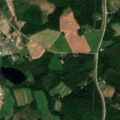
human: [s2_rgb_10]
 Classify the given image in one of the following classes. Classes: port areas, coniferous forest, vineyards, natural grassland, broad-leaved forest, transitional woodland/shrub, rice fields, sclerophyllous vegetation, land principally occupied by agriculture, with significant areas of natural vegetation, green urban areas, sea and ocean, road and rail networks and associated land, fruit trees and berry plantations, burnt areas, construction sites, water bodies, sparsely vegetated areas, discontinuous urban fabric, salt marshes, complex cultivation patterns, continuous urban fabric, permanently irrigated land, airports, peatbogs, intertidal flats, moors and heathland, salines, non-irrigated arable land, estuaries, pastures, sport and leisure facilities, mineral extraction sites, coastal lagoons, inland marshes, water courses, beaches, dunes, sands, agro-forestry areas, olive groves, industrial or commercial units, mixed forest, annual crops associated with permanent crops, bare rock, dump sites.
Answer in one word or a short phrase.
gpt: land principally occupied by agriculture, with significant areas of natural vegetation, coniferous forest, mixed forest